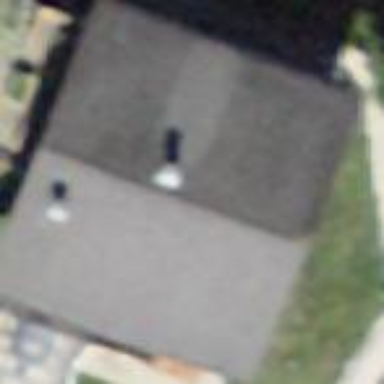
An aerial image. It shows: Building with tile roof.